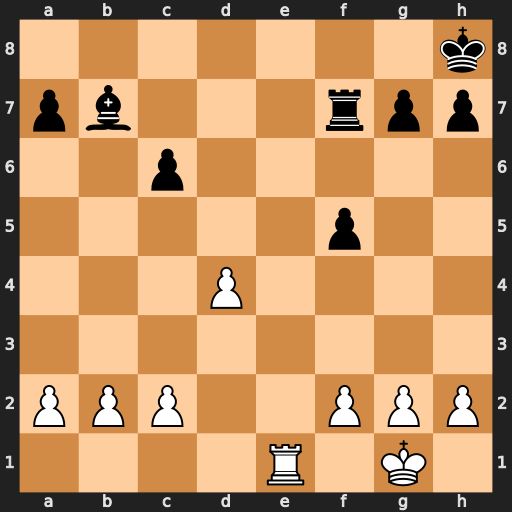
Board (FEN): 7k/pb3rpp/2p5/5p2/3P4/8/PPP2PPP/4R1K1
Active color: w
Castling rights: -
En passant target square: -
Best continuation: Re8+ Rf8 Rxf8#